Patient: sex F, age 73
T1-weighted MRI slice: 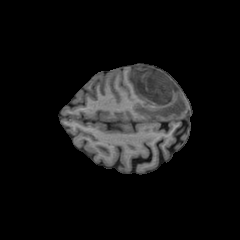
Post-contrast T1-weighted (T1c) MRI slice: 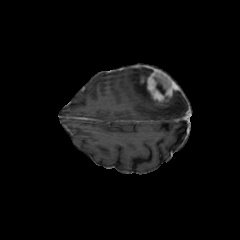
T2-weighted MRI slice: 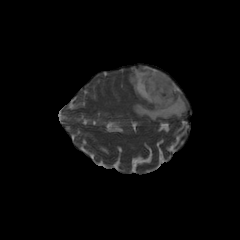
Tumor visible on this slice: yes
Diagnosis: Glioblastoma, IDH-wildtype
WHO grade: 4